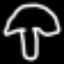
Label: mushroom